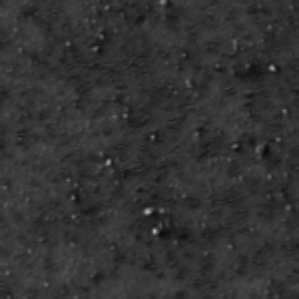
Label: frost